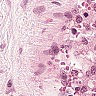
Metastatic tissue present: no